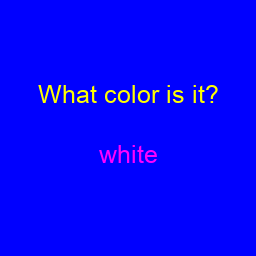
Color: magenta
Color name shown: white
Background color: blue
Question text color: yellow